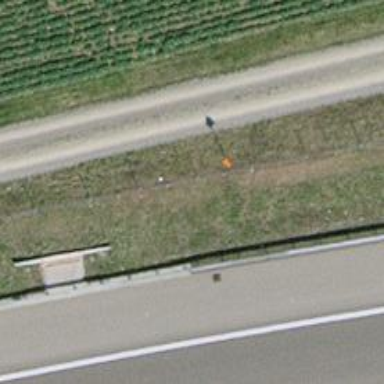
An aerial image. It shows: Pipeline marker.